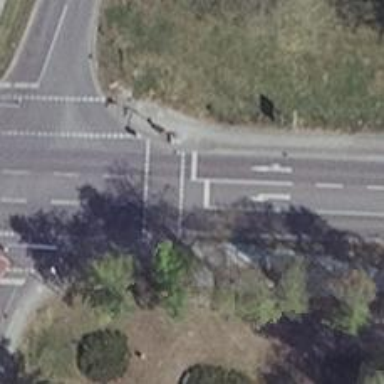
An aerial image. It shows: Road with traffic signals.